Question: I know that the question is quite ambiguous, so I'll expand on my problem. I have written a short thingy over here as practice since I just started learning python and am sort of a newbie.
In my code, I ask the user how many apples they have and if they would like to eat it. If they keep saying "Y" until the amount of apples is 0 ('#mention 1' in the screenshot), I want my code to redirect to the '#redirect 1' part, instead of writing the entire code from '#redirect 1' again. I know that I could just rewrite it, however, I can't for the next part. If there are no apples, I ask the user if they want to buy them and the amount.
Then I would like to redirect the code back to '#redirect 2' so that the code plays out again. I have read previous questions and understand that a 'goto' doesn't exist as it is unstructured, however, I have no idea how else I would write my code. Sorry for the dumb question, but as I said I am new to this.

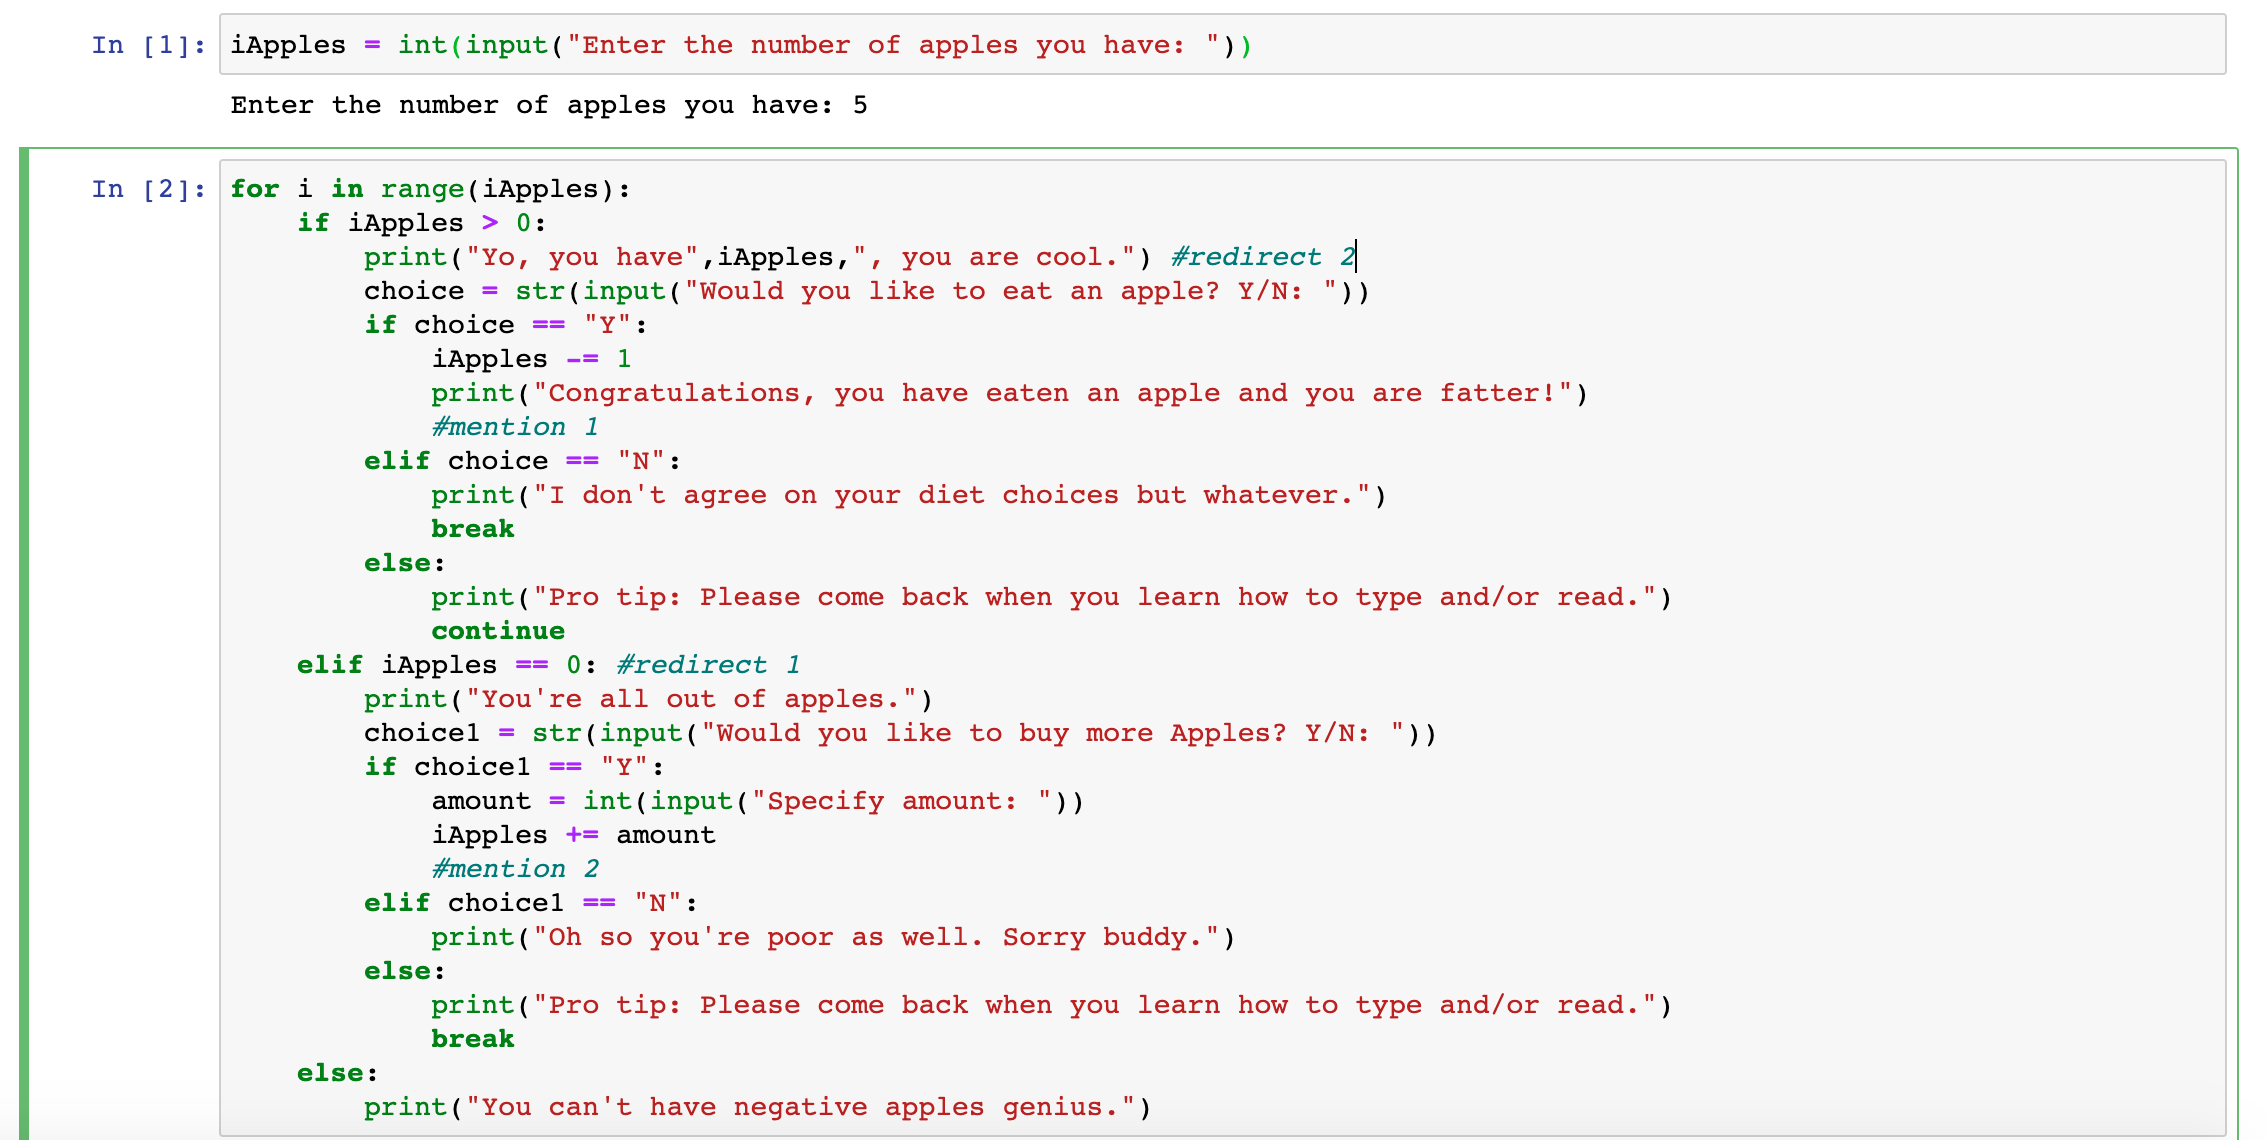
Answer: Sounds like you need function definition. Something like.
'''
def dostuff():
print "doing stuff"
num = 0
num = 0
while true:
num =+ 1
if num == 5:
dostuff()
else:
pass
'''
This should print doing stuff once every 5 loops